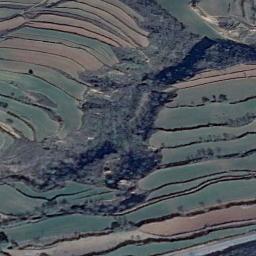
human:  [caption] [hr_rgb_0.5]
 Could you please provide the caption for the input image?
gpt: The bare and green terrace is next to some trees .

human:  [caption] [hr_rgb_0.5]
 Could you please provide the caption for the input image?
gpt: There are two houses with orange roofs by the terraces .

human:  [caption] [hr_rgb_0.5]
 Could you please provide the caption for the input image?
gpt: A large layer of brown and green mixed terraces .

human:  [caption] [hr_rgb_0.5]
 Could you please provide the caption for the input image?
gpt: There are many plants on the terrace .

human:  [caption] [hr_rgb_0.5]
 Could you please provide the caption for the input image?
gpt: There are some green trees beside the terraces .